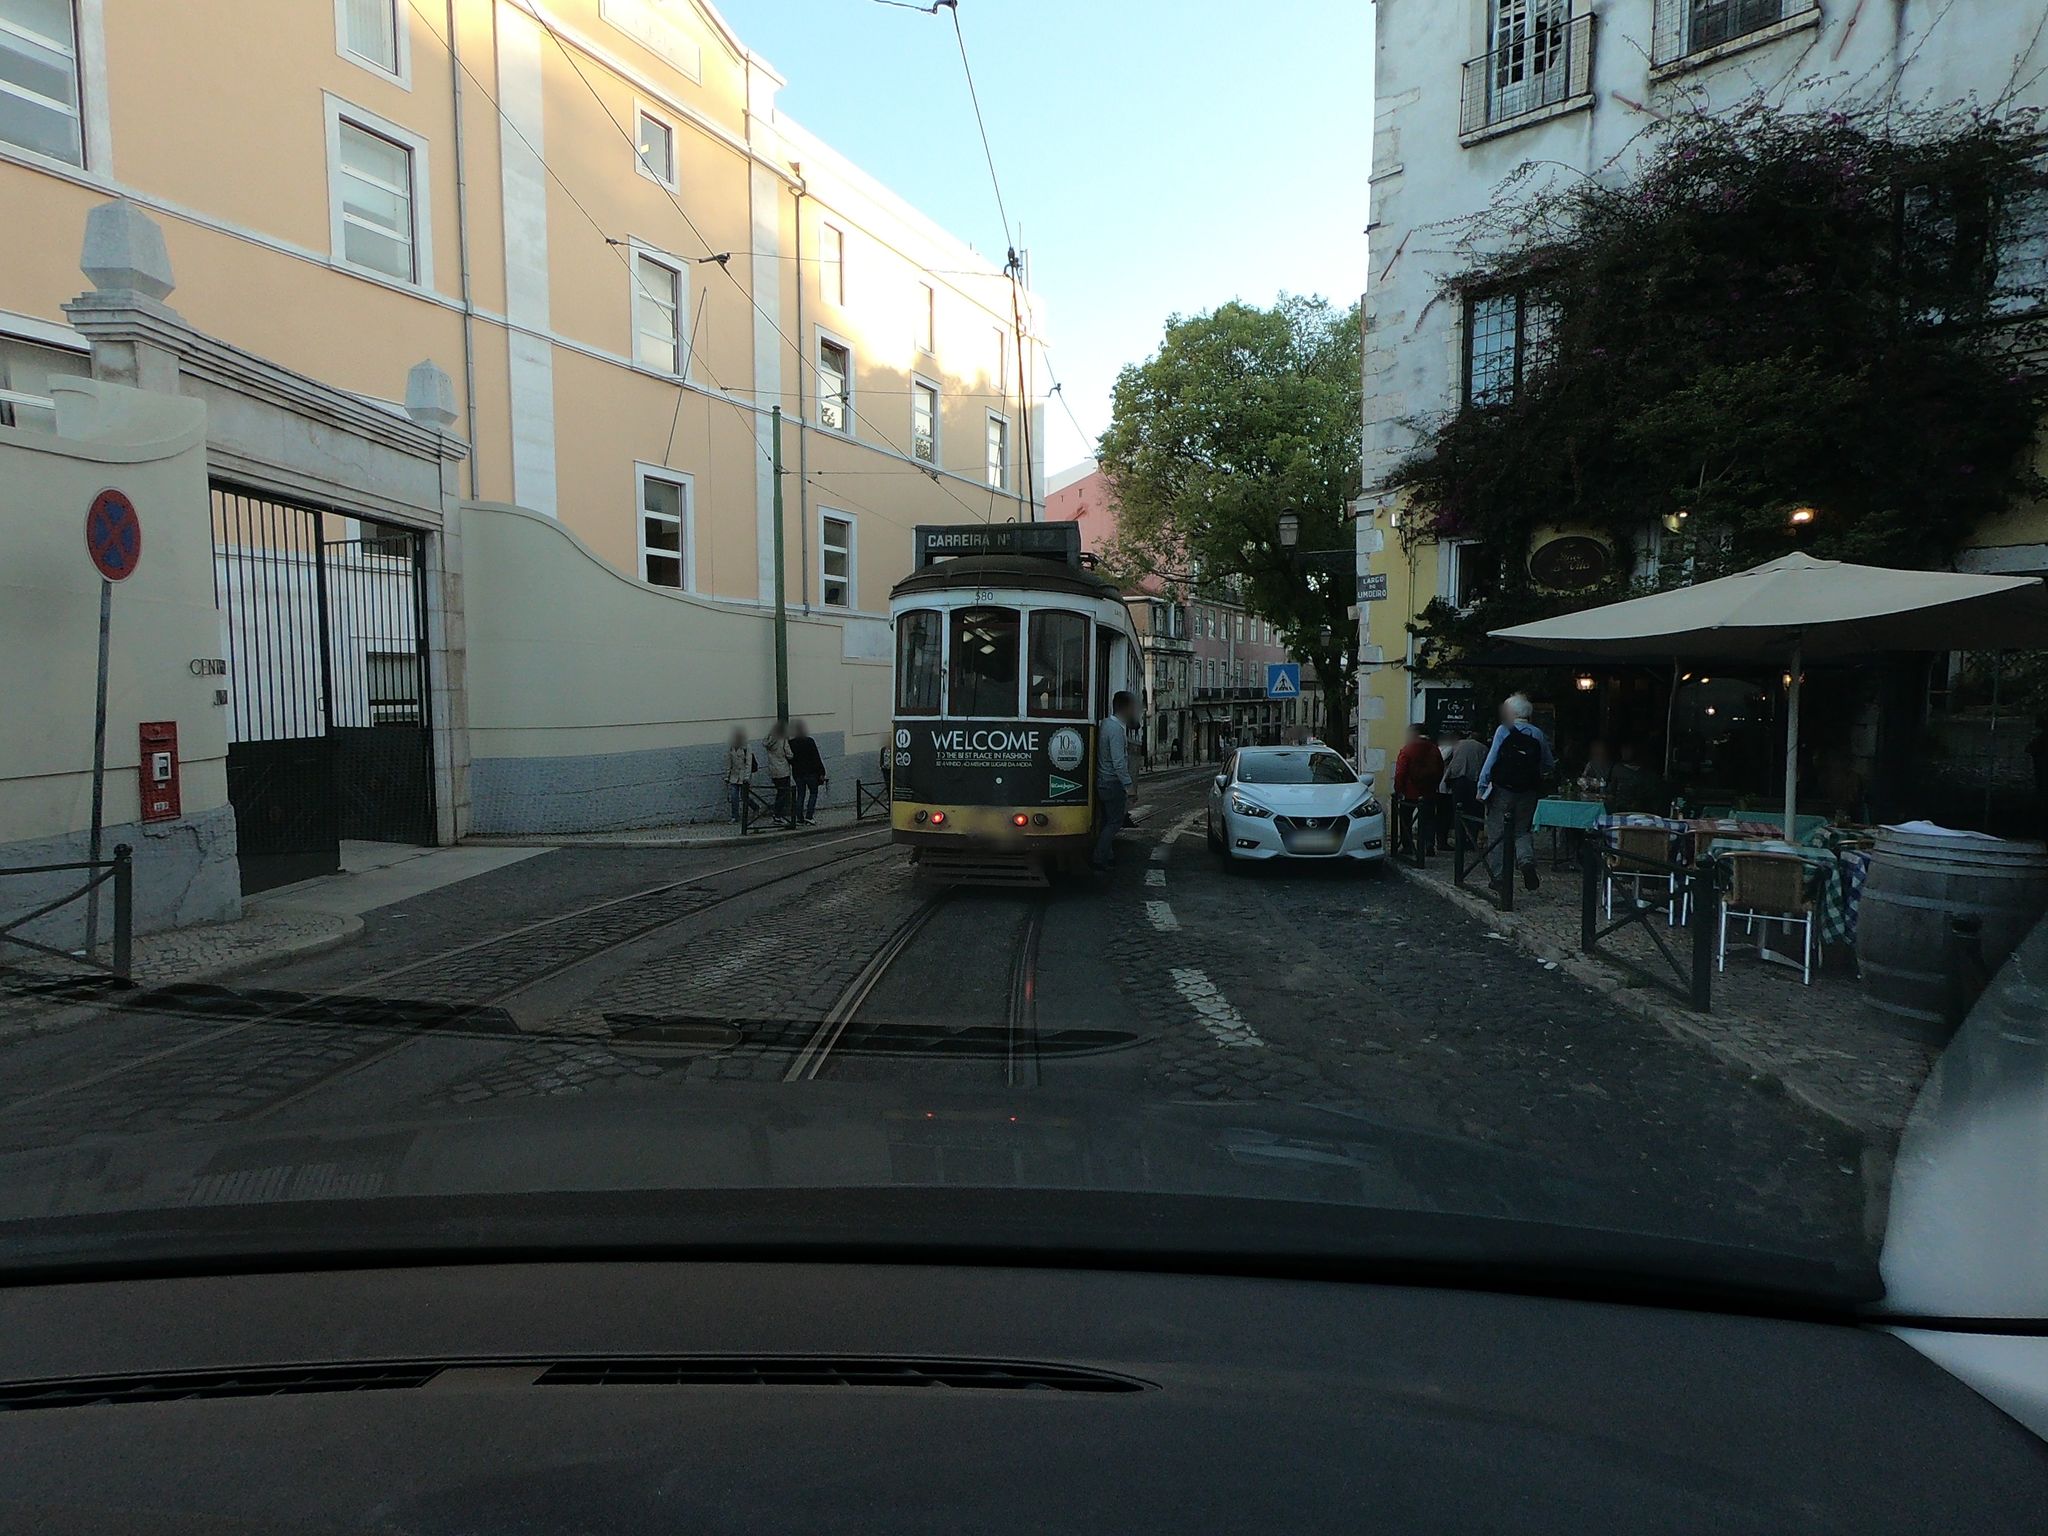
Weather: cloudy
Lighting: day
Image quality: good
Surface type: driving surface
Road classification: tertiary
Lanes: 2
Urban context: urban centre
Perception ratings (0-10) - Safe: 3.47, Lively: 6.06, Beautiful: 4.66, Boring: 4.65, Depressing: 8.72, Wealthy: 3.84